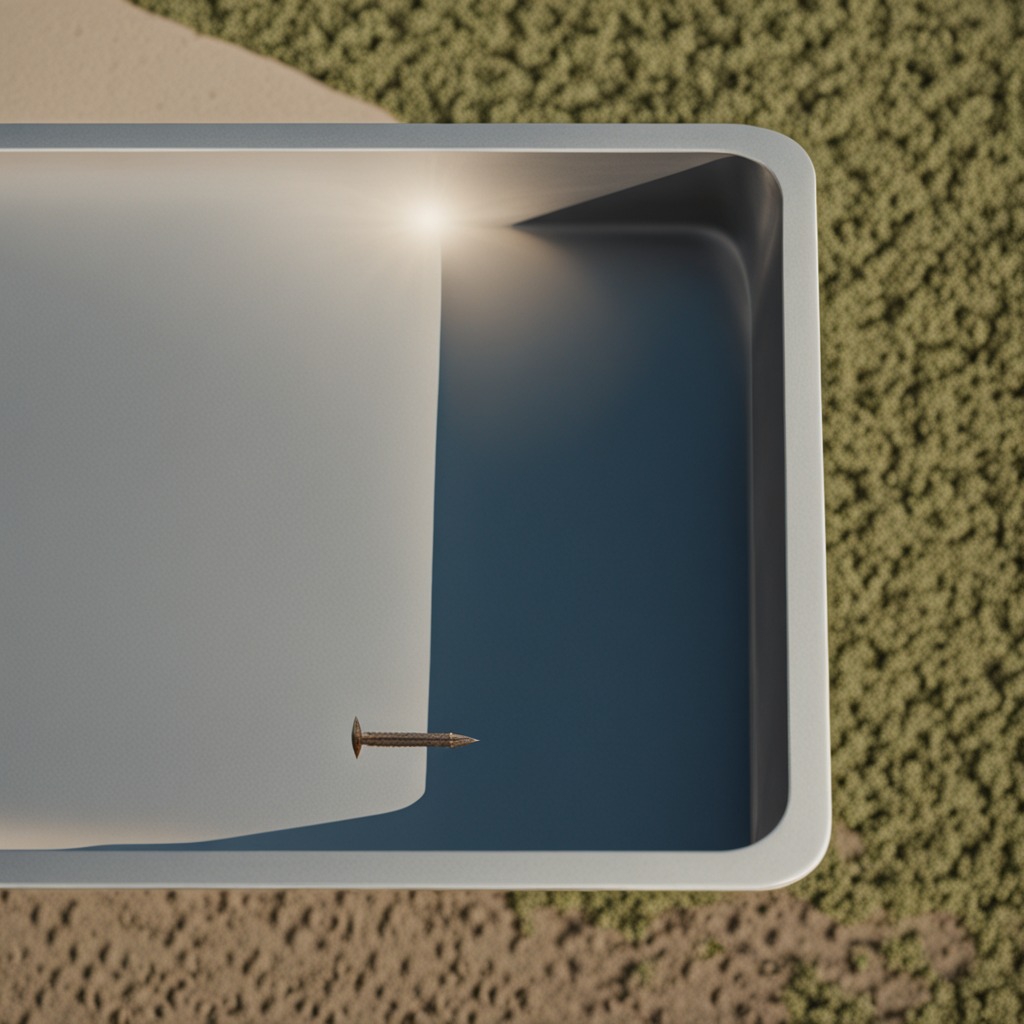
A nail is lying on a textured surface.